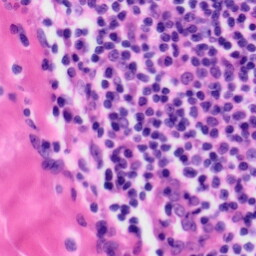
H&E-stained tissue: Tonsil